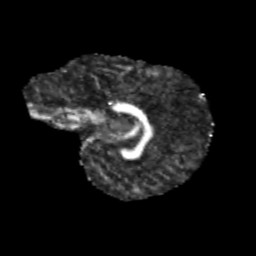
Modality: FA
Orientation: sagittal
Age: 10
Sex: male
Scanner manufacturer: siemens
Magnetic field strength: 3 T
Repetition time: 3.8 s
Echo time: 0.07 s